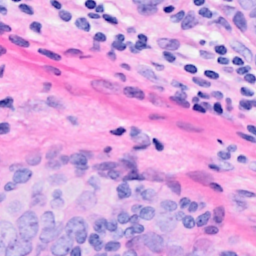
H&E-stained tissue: Breast